五年级 · 立体几何学
（2022 春・辉县市期末）如图, 右面分别是一个长方体的前面和左面, 如果这个长方体的体积是 $108 \mathrm{~cm}^{3}$, 那么长方体的表面积是 $\qquad$ $\mathrm{cm}^{2}$ 。

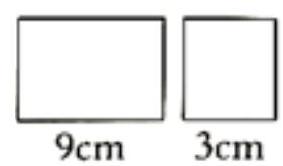
答案: 解 $108 \div 9 \div 3$

$=12 \div 3$

$=4$ (厘米)

$(9 \times 3+9 \times 4+3 \times 4) \times 2$

$=(27+36+12)$

$=75 \times 2$

$=150$ (平方厘米)

答: 这个长方体的表面积是 150 平方厘米。

故答案为: 150 。